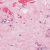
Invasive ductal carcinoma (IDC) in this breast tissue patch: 0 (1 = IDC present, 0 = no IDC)